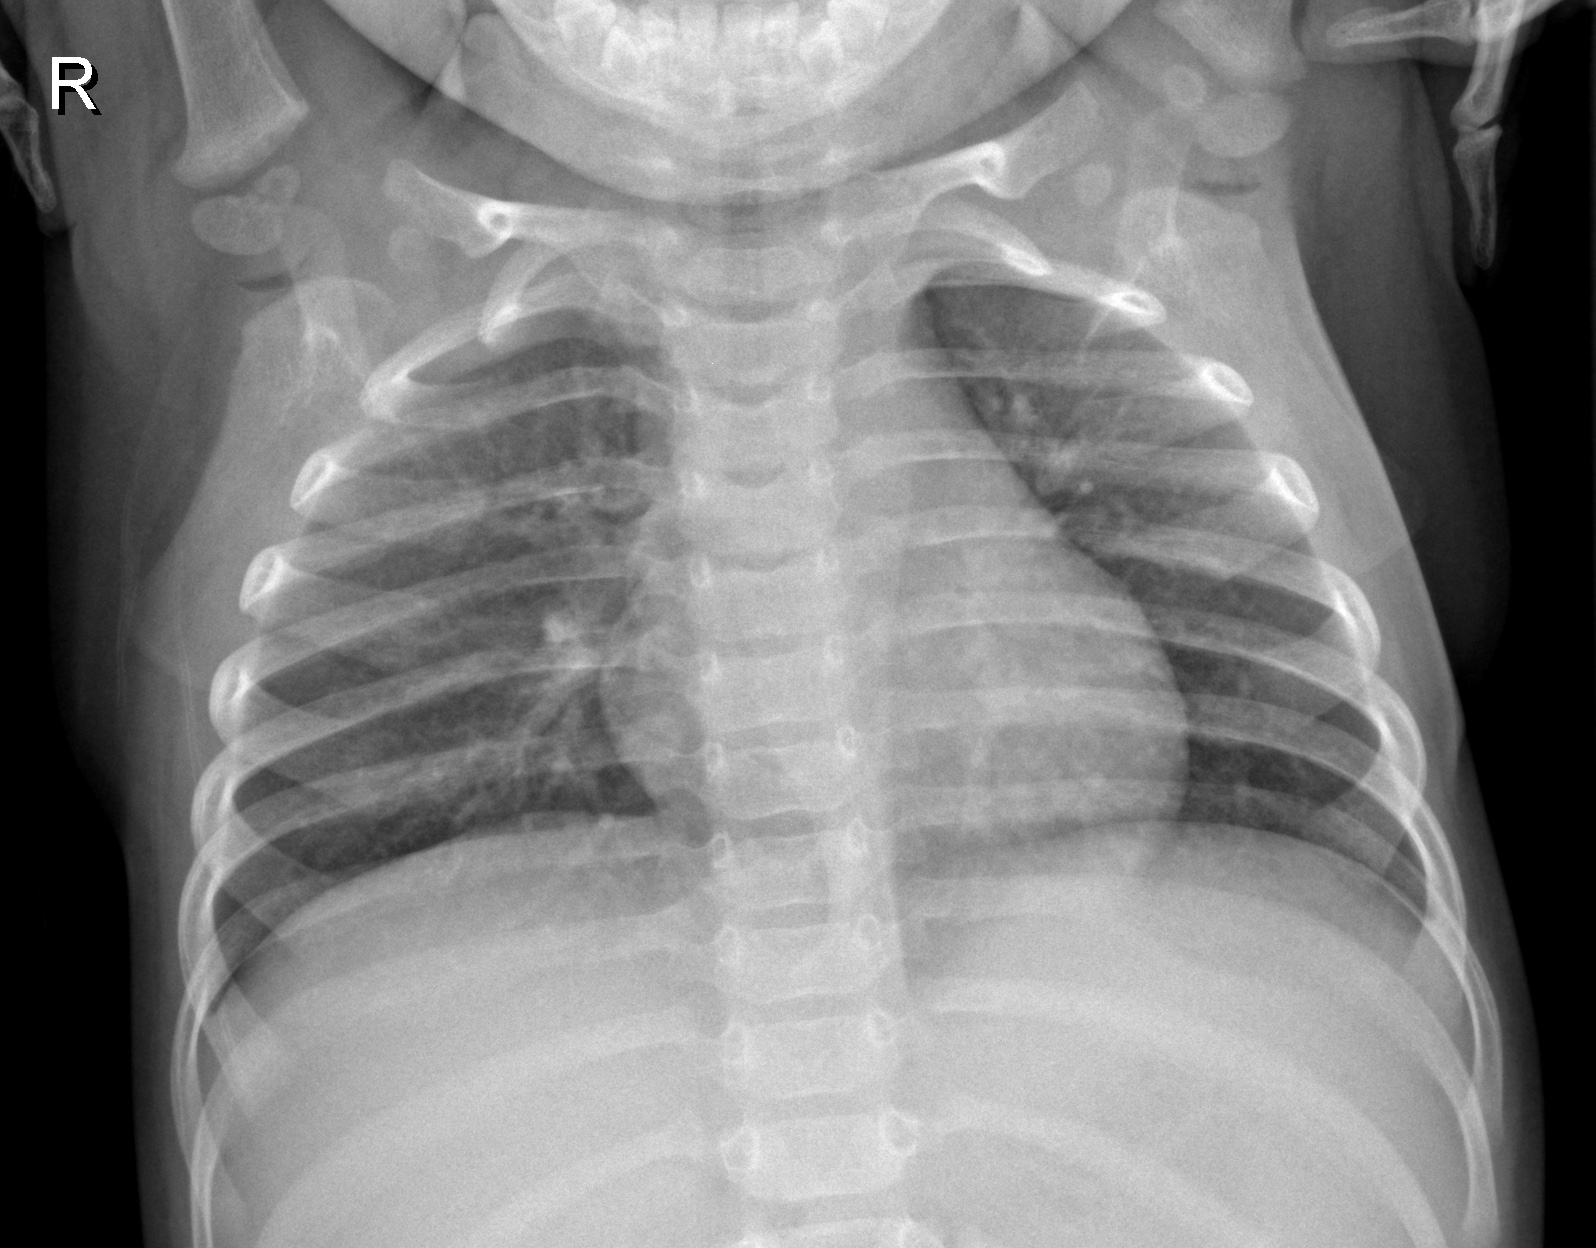
Diagnosis: NORMAL